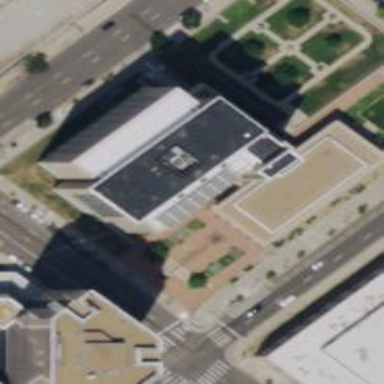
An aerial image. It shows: Civic building with brown roof. This building is courthouse.